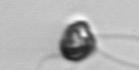
Label: flagellate_morphotype1